Question: Running 'java_home' shows:
'''
> /usr/libexec/java_home -verbose
Matching Java Virtual Machines (1):
1.7.0_45, x86_64: "Java SE 7" /Library/Java/JavaVirtualMachines/jdk1.7.0_45.jdk/Contents/Home
/Library/Java/JavaVirtualMachines/jdk1.7.0_45.jdk/Contents/Home
'''
But the Java Control Panel says:

What gives? Can anybody explain?
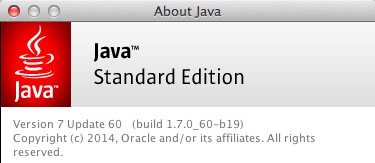
Answer: Basically, Mac OS X starts out without any Java, and if any installed application or web site requires Java, it allows you to install a Java JRE.
The JRE is installed with a plain, non-programmer user in mind. It is a runtime environment, has no associated development tools, and includes the Java Webstart. It also comes with a control panel that allows a user to control things such as security, updates etc.
When you want to program with Java on MacOS X, you install a JDK. The JDK is installed in a different path, and generally has no connection to the user-level JRE. That is, it is not reflected in the control panel, which is intended to control the user-level JRE.
Tools intended to work with the JDK will point to the JDK's JRE, and those that are intended to work with the user-level JRE will point to that.
I can't say exactly why they decided to have a full separation between the user Java and the developer Java. But I can offer a guess: Macs can be used by more than one user. Suppose one of those users is a developer and is making changes to the Java installation such as revoking and adding security keys in the keystore, changing the security policy files etc. I suppose Oracle doesn't want those changes in the development Java to affect all the other users of the Mac, who are not aware of the existence of the development environment and cannot make changes in it.
You update the JDK by downloading a full version from the Oracle web site. Mind you, every new JDK is installed to the old JDK, but is set as the new default. If you want to remove the old JDK, you must do so manually, following the <URL>